Field crop: tomato
Growth stage: 1
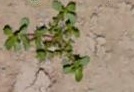
Species: portulaca